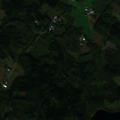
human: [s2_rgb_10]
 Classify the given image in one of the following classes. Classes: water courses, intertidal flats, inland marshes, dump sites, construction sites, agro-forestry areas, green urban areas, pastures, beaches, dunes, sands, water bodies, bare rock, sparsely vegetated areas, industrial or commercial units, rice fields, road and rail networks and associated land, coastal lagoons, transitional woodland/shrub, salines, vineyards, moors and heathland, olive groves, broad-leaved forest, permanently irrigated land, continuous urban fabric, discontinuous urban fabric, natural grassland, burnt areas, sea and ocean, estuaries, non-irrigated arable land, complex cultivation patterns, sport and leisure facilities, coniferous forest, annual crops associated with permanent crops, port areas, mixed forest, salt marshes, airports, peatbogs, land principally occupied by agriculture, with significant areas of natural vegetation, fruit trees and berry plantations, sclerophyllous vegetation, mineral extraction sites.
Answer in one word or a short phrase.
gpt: land principally occupied by agriculture, with significant areas of natural vegetation, coniferous forest, mixed forest